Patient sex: F
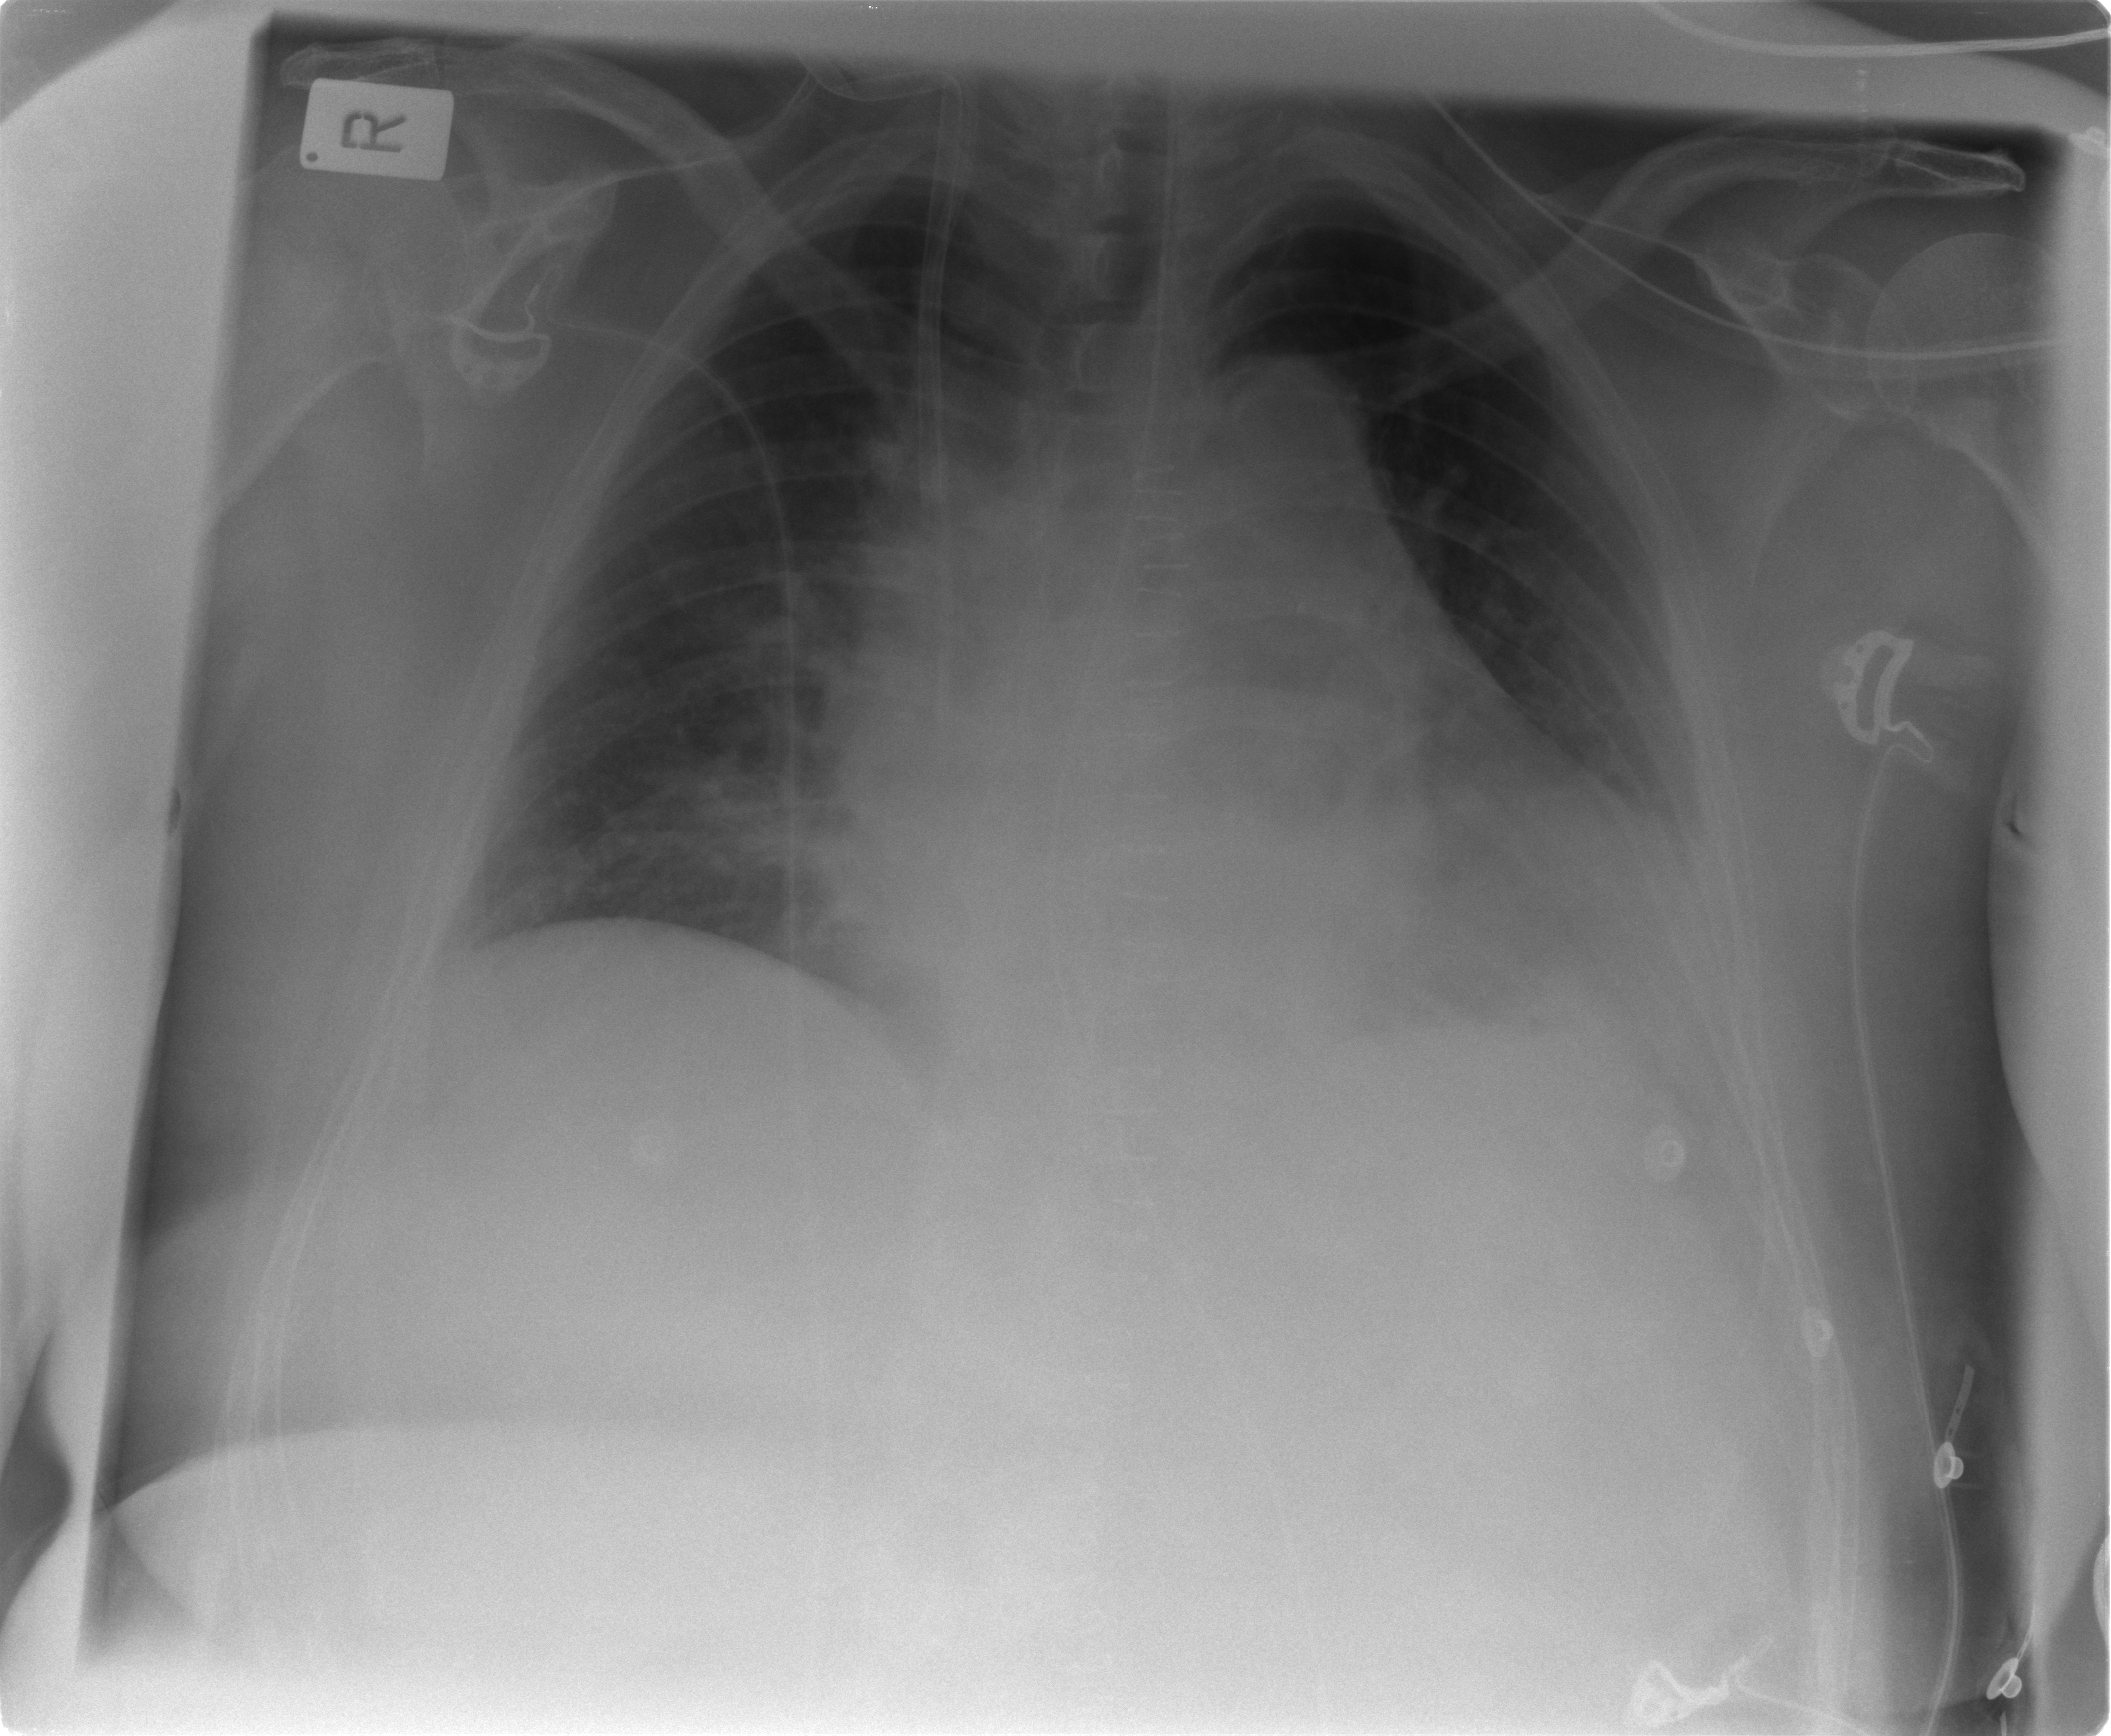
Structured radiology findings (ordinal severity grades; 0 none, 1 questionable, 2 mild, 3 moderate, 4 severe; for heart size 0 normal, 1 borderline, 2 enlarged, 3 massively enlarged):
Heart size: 3
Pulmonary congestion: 3
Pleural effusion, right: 0
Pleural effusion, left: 0
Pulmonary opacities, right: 0
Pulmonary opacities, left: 0
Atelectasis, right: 2
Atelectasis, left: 1